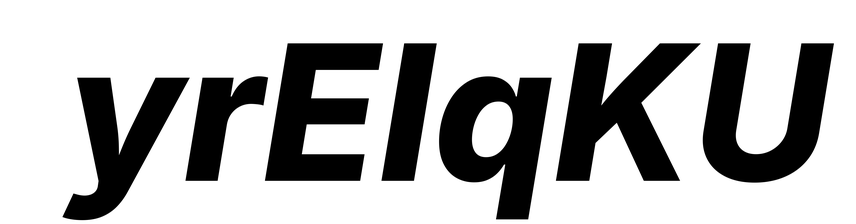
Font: Inter-Italic_ExtraBold_Italic